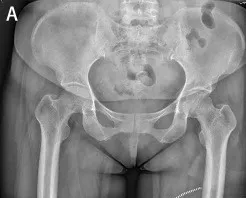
A 49-year-old woman presented consistent bone pain with limb weakness for more than 2 years. (A) The pelvic AP radiograph presented grossly normal hips in June 2020.
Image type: radiology (x_ray)